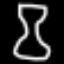
Label: hourglass